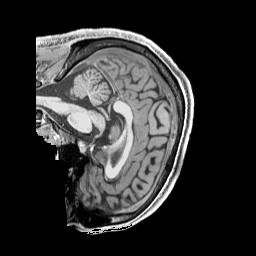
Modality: T1w
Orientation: sagittal